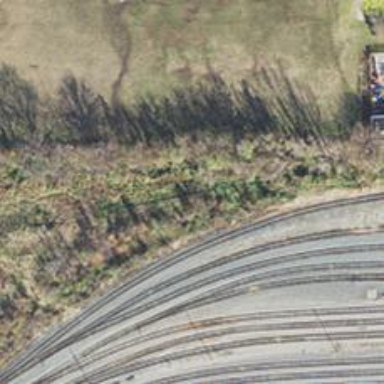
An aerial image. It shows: Railway yard in service.